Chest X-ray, PA view. Patient: 47 years old, sex F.
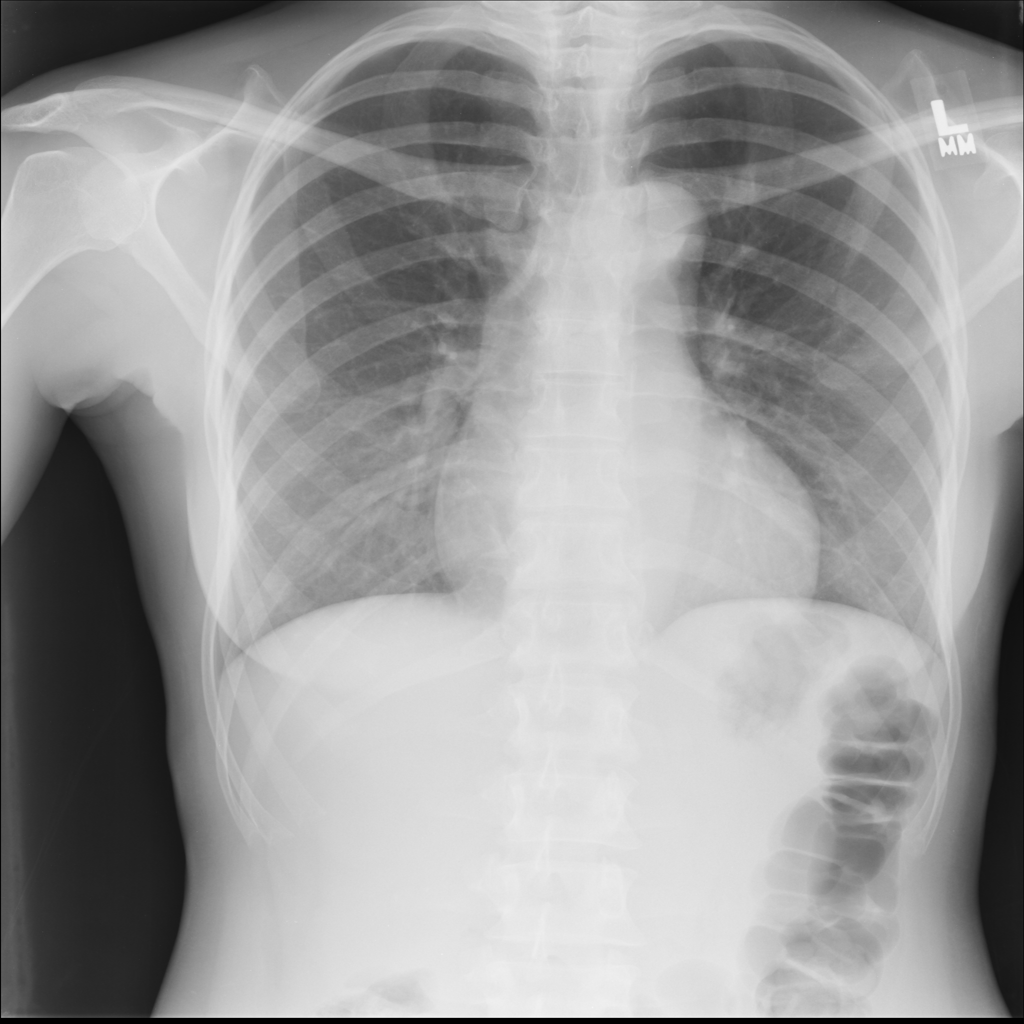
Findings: No Finding